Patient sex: M
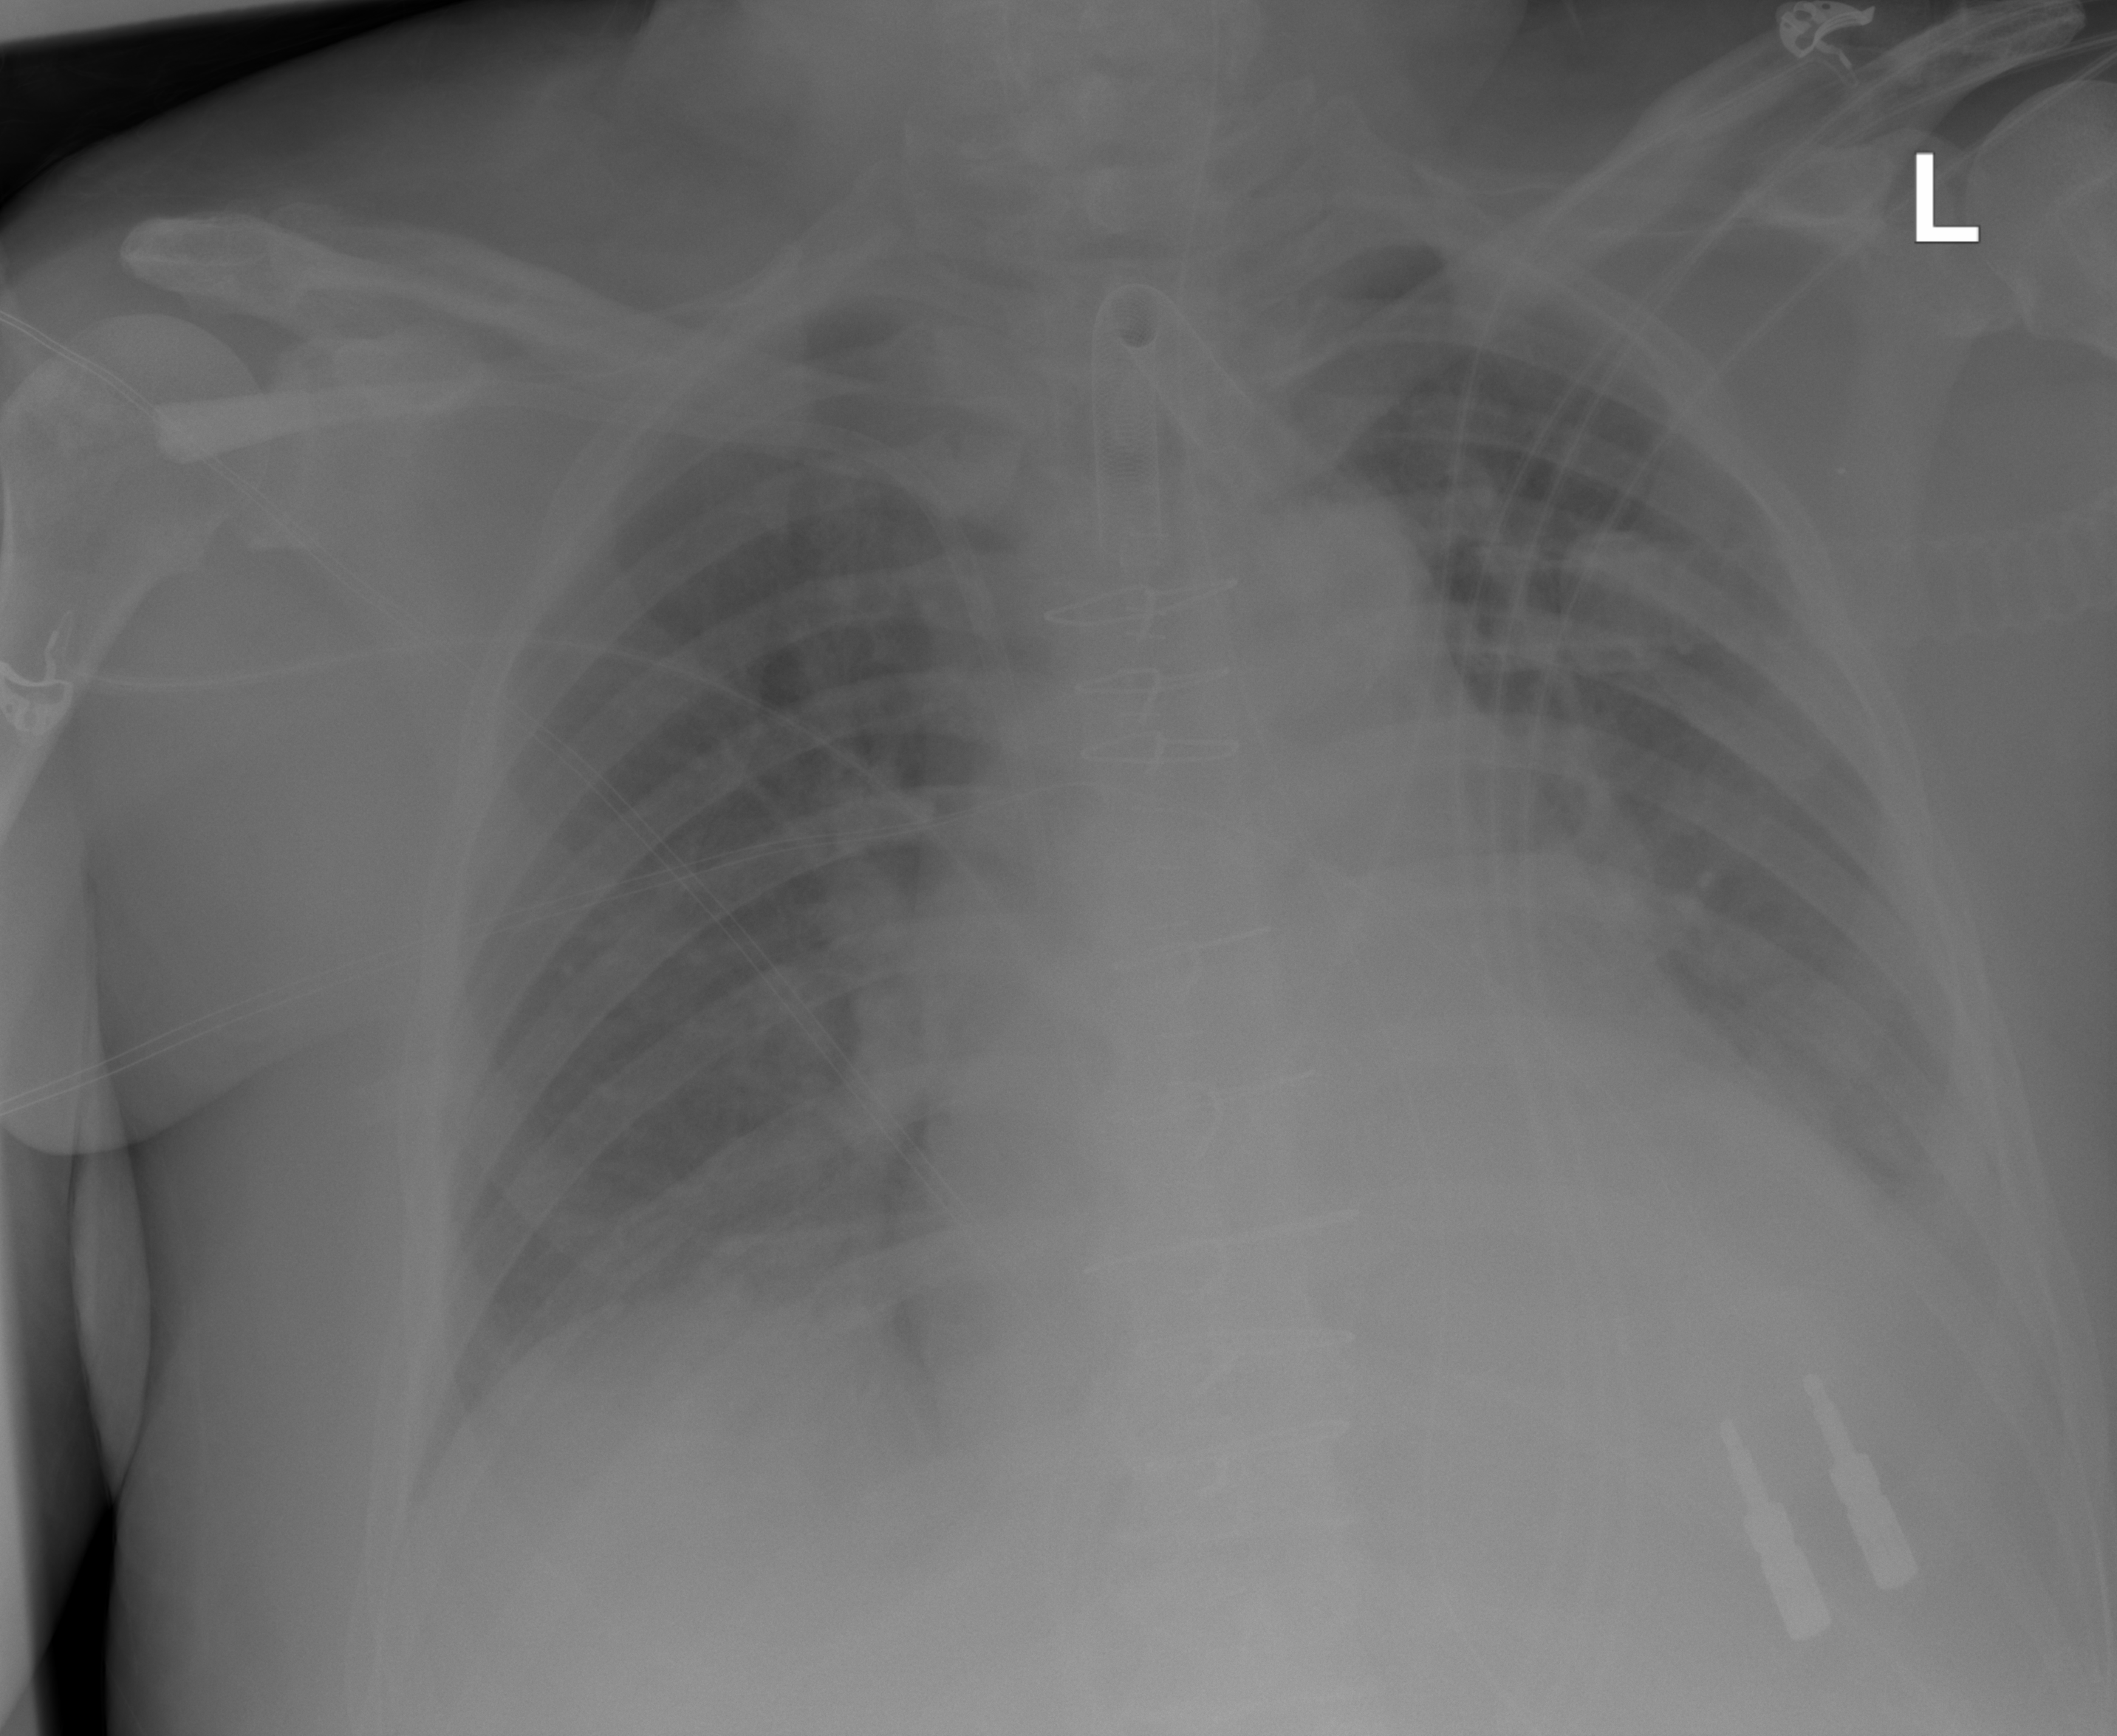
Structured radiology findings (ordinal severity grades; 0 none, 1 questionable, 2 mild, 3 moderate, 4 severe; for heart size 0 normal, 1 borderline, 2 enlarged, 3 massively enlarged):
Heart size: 2
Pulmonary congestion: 2
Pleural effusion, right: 2
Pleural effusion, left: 2
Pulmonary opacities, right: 0
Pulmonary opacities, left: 0
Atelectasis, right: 2
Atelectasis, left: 2